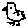
Label: bird